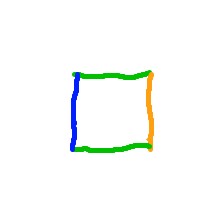
Shape: square